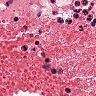
Metastatic tissue present: no